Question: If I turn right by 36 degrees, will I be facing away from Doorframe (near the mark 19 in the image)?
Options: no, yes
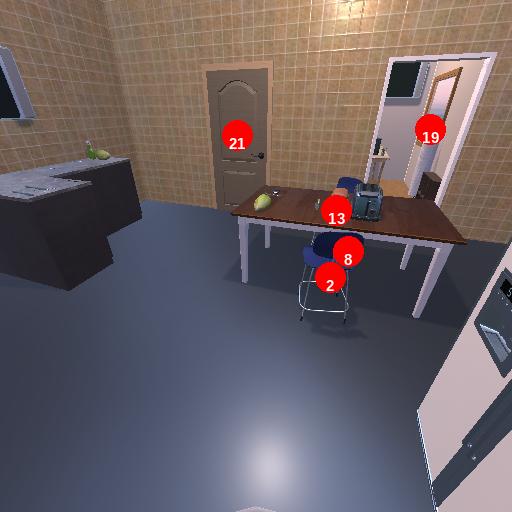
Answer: no